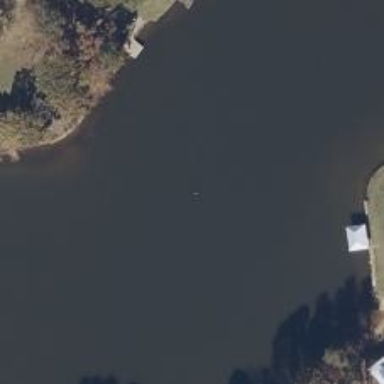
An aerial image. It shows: Buoy floating in the waterway.